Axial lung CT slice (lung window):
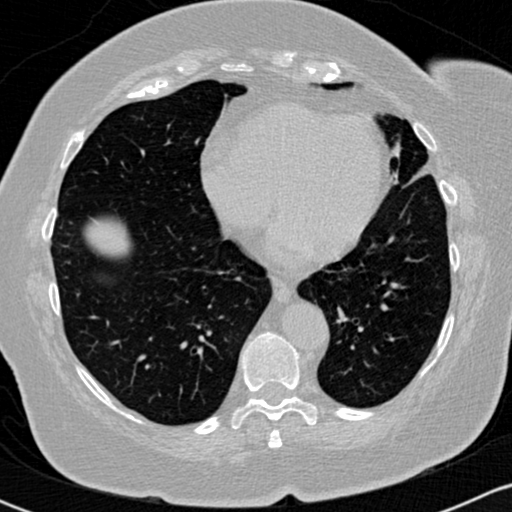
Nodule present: no